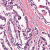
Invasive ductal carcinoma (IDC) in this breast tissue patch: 1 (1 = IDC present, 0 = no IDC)